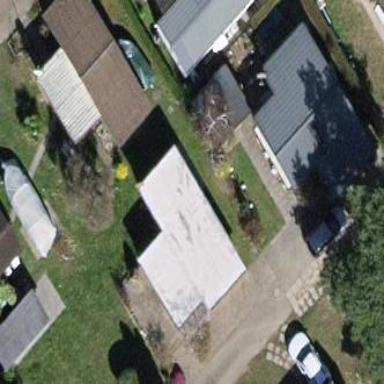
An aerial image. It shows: Static caravan building.